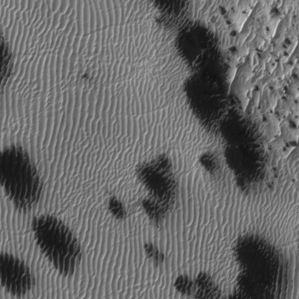
Label: frost